Question: I have an arc that I have drawn using CAShapeLayer and I want it to rotate around the circle's center. I am trying to get this animation using a CABasicAnimation on the 'transform.rotation' property. But the rotation seems is happening about a point that is not the same as the circle's center.
'''
-(void)drawRect:(CGRect)rect{
int radius = 100;
CAShapeLayer *circle = [CAShapeLayer layer];
circle.path = [UIBezierPath bezierPathWithRoundedRect:CGRectMake(0, 0, 2.0*radius, 2.0*radius) cornerRadius:radius].CGPath;
circle.fillColor = [UIColor orangeColor].CGColor;
circle.strokeColor = [UIColor blueColor].CGColor;
circle.lineWidth = 5;
circle.strokeStart = 0.0f;
circle.strokeEnd = 0.1f;
[self.layer addSublayer:circle];
CABasicAnimation *spinAnimation = [CABasicAnimation animationWithKeyPath:@"transform.rotation"];
spinAnimation.byValue = [NSNumber numberWithFloat:2.0f*M_PI];
spinAnimation.duration = 4;
spinAnimation.repeatCount = INFINITY;
[circle addAnimation:spinAnimation forKey:@"indeterminateAnimation"];
}
'''

I know its an old problem, but whats the way out. I have tinkered a lot by setting the layer's bounds or the anchor point but it doesn't rotate about the center yet.
'''
circle.bounds = self.frame;
'''
Here is how I add the view to the view controller.
'''
[self.view addSubview:[[ProgressIndicator alloc] initWithFrame:CGRectMake(50, 50, 200, 200)]];
'''
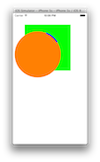
Answer: This is what I eventually did.
The mistake was to add the animation to the sublayer and not the layer.
There is no need to tinker with anchorPoint or position here when the rotation is just needed about the center of the circle.
'''
- (id)initWithFrame:(CGRect)frame {
self = [super initWithFrame:frame];
if (self) {
self.backgroundColor = [UIColor clearColor];
int radius = 50;
CAShapeLayer *circle = [CAShapeLayer layer];
circle.path = [UIBezierPath bezierPathWithRoundedRect:CGRectMake(0, 0, 2.0*radius, 2.0*radius) cornerRadius:radius].CGPath;
circle.fillColor = [UIColor clearColor].CGColor;
circle.strokeColor = [UIColor blueColor].CGColor;
circle.lineWidth = 5;
circle.strokeStart = 0.0f;
circle.strokeEnd = 0.1f;
[self.layer addSublayer:circle];
}
return self; }
- (void)drawRect:(CGRect)rect {
CABasicAnimation *spinAnimation = [CABasicAnimation animationWithKeyPath:@"transform.rotation"];
spinAnimation.byValue = [NSNumber numberWithFloat:2.0f*M_PI];
spinAnimation.duration = 4;
spinAnimation.repeatCount = INFINITY;
[self.layer addAnimation:spinAnimation forKey:@"indeterminateAnimation"]; }
'''